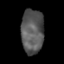
Tissue: lung
Cell type: Endothelial cells
Senescence score: 0.2003
Nuclear area (px): 980
Mean DAPI intensity: 88.441